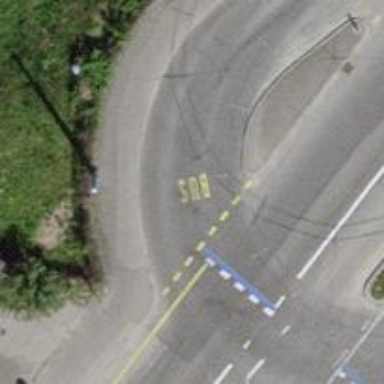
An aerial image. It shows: Service road with trolley wires.